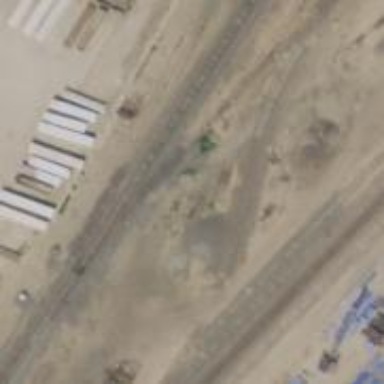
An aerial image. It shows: Railway siding with rails.